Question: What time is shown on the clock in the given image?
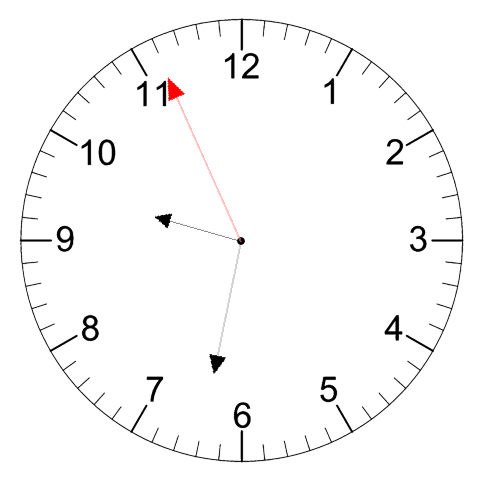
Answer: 09:31:56